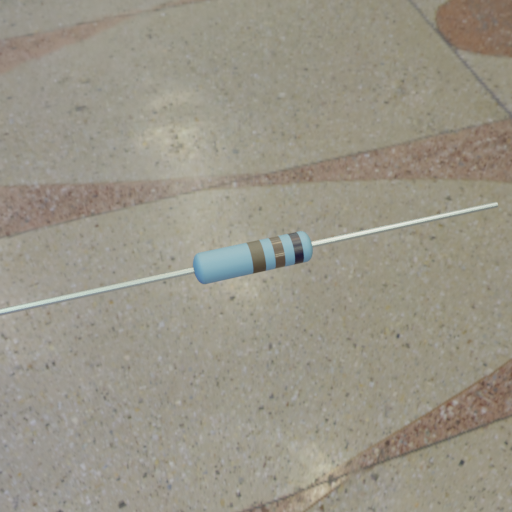
Resistor colour bands (in order): brown, brown, black